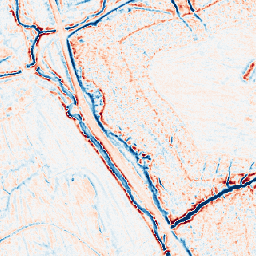
Category: edge_preserving
Decomposition family: bilateral
Decomposition parameters: d: 9
sigma_color: 75
sigma_space: 50
Upsampling method: nearest
Upsampling parameters: scale: 4
Upsampling scale: 4